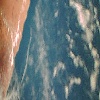
Label: water